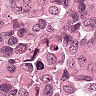
Metastatic tissue present: yes